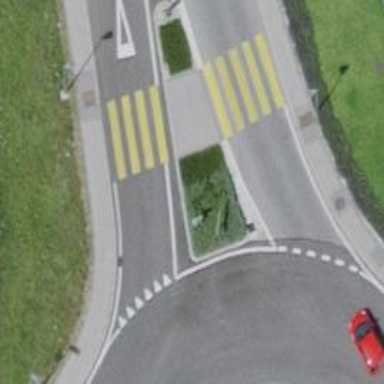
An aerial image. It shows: Marked zebra crossing with island in the middle.